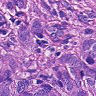
Metastatic tissue present: yes